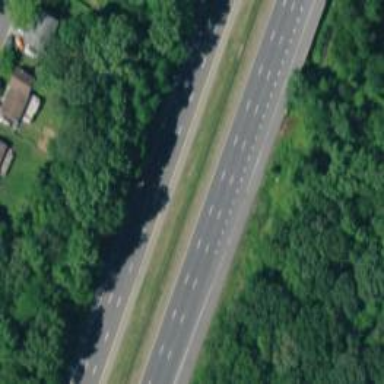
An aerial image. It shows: Trunk highway with expressway features.